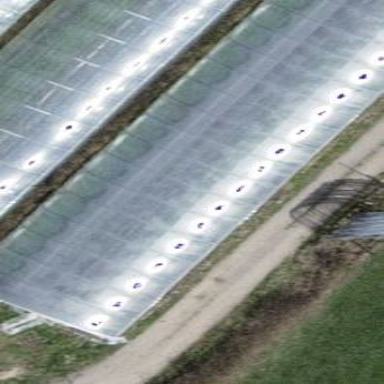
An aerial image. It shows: Greenhouse.